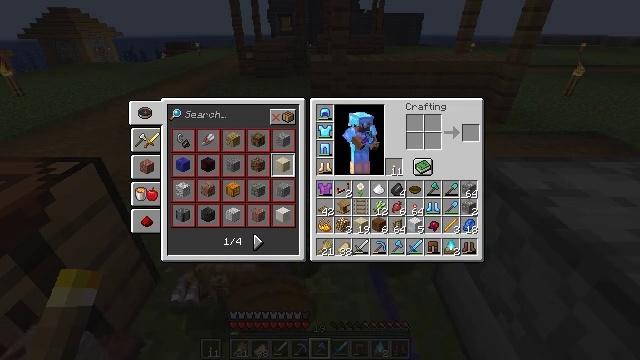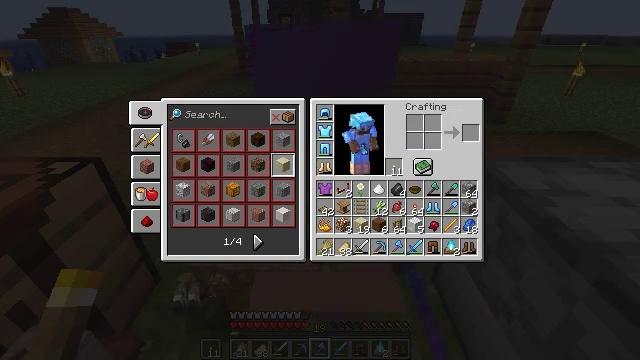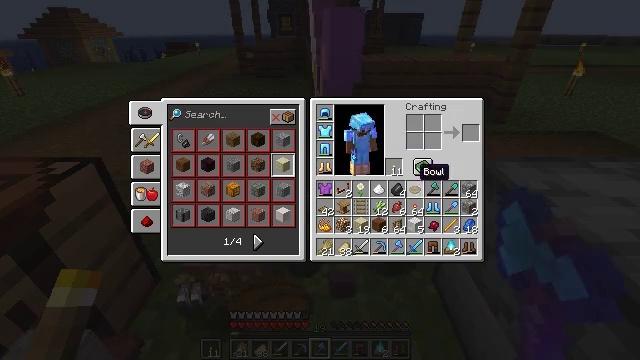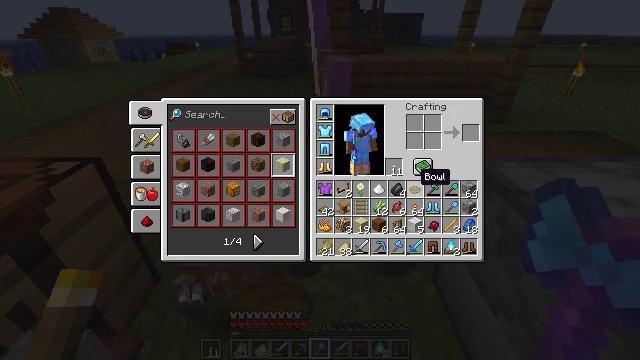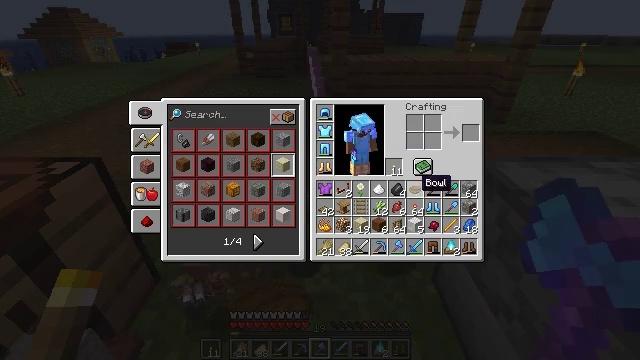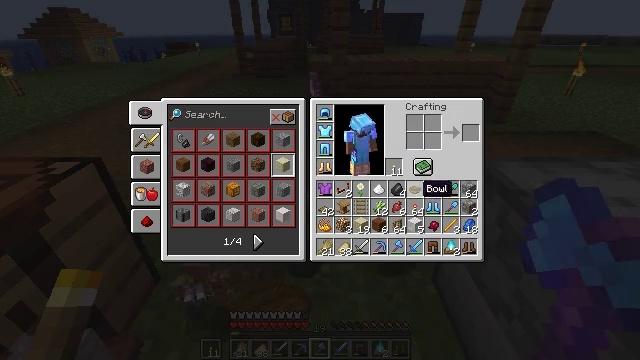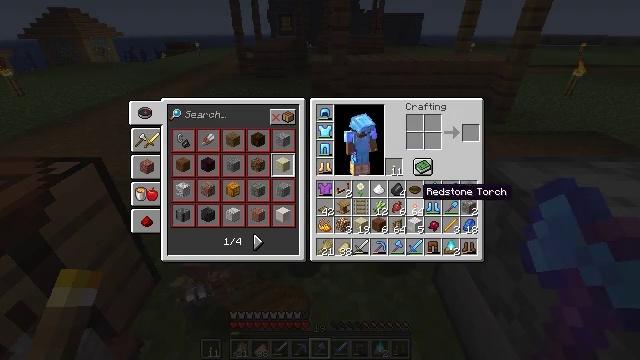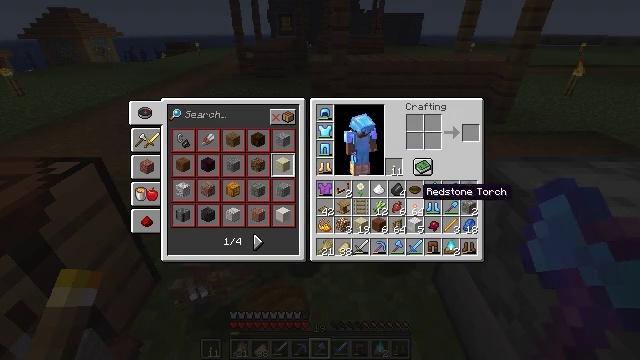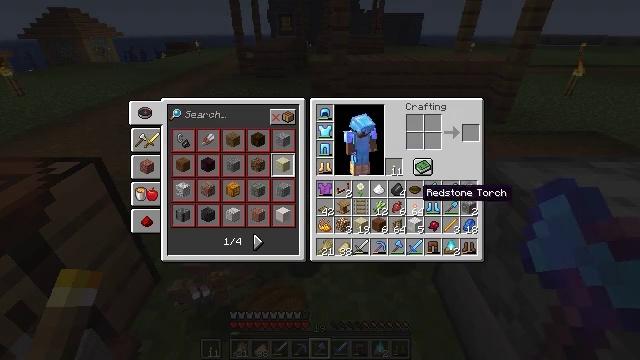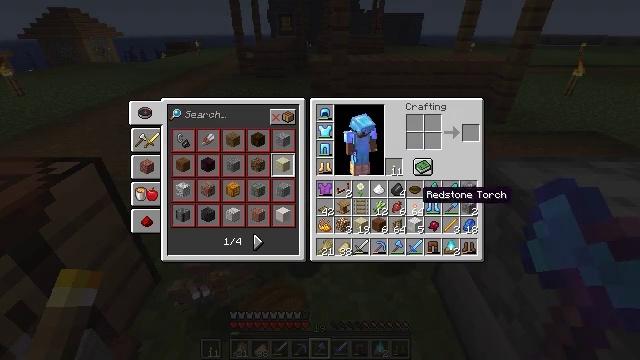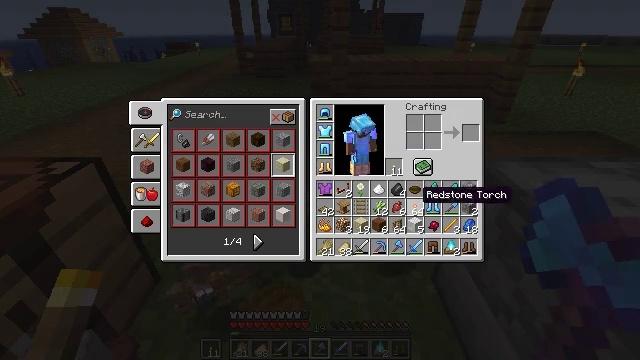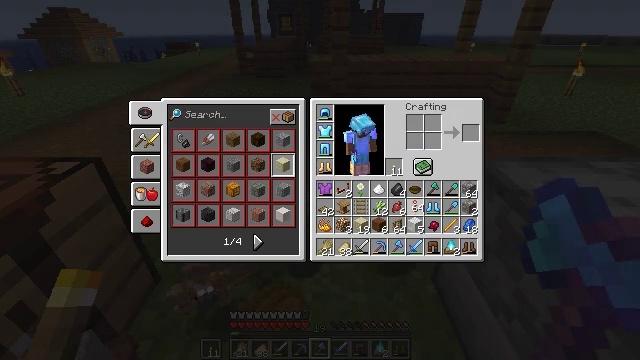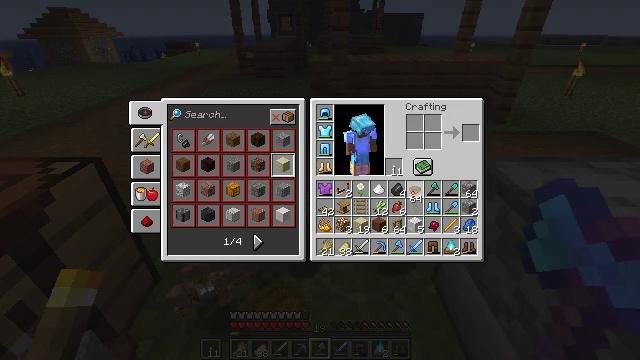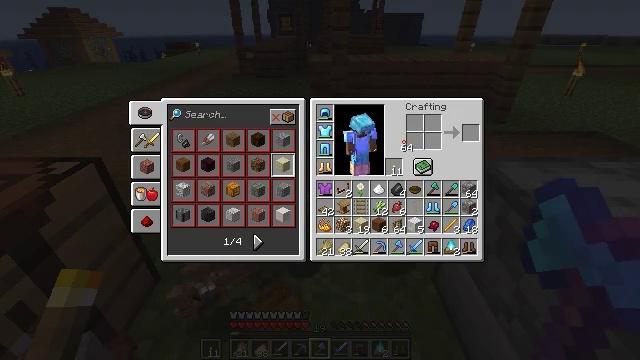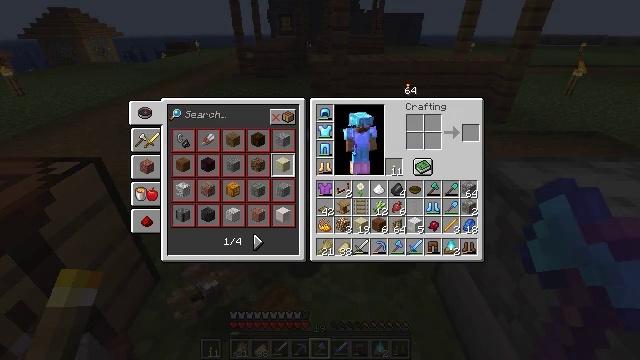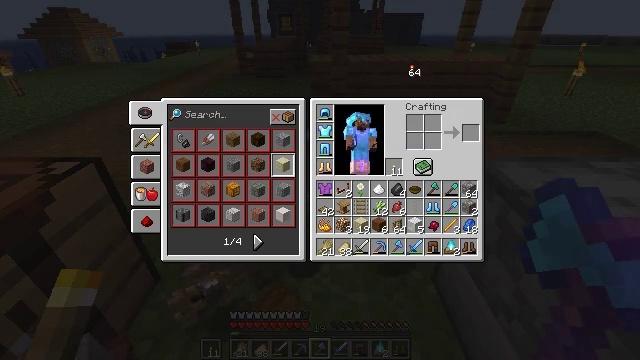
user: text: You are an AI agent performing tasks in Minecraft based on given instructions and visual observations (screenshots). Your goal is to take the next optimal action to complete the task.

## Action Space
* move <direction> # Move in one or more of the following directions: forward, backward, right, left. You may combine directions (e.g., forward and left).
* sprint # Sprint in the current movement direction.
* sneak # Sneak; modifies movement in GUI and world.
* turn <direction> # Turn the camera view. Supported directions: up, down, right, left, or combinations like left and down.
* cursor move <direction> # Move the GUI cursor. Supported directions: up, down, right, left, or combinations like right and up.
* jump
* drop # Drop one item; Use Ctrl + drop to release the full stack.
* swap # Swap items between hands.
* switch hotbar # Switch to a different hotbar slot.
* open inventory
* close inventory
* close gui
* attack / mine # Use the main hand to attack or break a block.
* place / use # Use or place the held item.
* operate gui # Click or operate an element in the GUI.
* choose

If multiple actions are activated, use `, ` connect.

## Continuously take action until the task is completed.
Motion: motion action
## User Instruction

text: Remove a redstone torch from the inventory.
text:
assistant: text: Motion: cursor move down, open gui
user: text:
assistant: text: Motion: no_op
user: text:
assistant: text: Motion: no_op
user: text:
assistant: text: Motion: no_op
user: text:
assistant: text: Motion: no_op
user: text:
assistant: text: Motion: no_op
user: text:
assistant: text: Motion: no_op
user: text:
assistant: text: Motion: no_op
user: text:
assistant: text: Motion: no_op
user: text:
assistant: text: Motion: no_op
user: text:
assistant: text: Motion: operate gui
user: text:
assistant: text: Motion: cursor move up, operate gui
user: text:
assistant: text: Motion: cursor move left and up, operate gui
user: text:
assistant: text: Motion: cursor move up
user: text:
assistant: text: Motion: cursor move up
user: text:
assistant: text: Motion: no_op
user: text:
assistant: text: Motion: operate gui
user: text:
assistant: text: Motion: operate gui
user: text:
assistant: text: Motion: operate gui
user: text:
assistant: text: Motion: no_op
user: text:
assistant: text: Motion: cursor move right and down
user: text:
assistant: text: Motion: cursor move down
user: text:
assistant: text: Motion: cursor move down
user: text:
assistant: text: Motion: cursor move down
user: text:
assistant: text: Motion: no_op